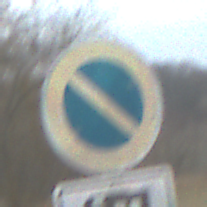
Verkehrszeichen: EingeschraenktesHalteverbot
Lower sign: HinweisDurchSinnbild23
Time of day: MorningAfternoon
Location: Outdoor (Nature)
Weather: PartlyCloudy
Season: Autumn
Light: Natural